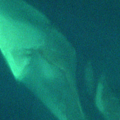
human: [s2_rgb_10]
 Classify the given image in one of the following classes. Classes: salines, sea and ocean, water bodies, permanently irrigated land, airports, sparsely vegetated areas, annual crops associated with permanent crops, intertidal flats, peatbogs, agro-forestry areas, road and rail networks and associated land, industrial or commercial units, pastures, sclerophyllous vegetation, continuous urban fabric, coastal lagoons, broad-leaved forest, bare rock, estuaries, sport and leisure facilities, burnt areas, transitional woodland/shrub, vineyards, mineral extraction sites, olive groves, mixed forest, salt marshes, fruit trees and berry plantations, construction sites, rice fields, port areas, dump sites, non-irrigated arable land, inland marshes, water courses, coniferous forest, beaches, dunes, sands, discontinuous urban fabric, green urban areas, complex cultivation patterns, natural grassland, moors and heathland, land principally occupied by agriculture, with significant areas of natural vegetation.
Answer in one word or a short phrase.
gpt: estuaries